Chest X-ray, AP view. Patient: 33 years old, sex M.
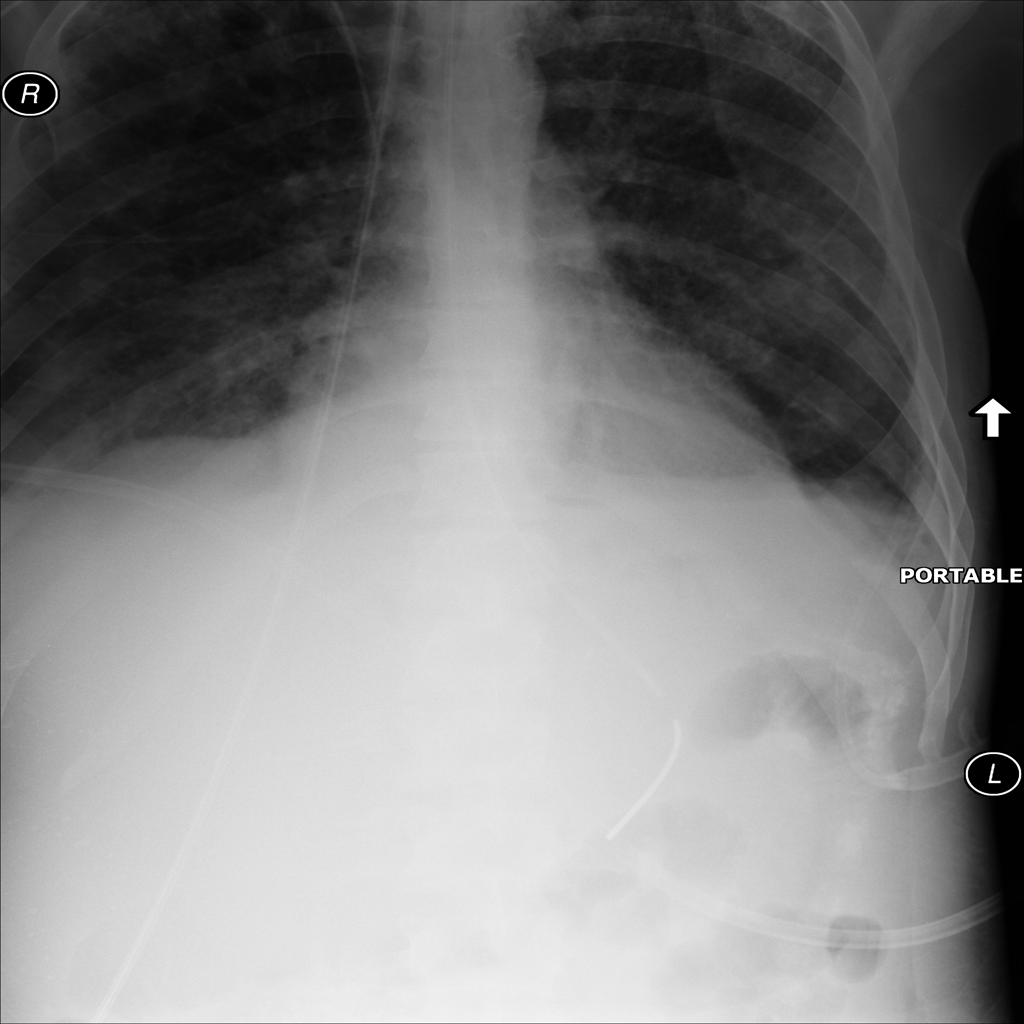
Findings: Infiltration